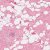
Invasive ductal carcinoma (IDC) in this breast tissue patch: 0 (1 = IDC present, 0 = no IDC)